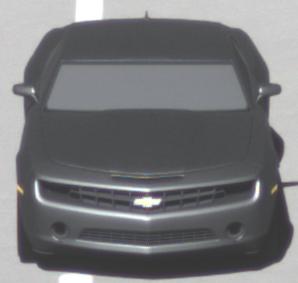
Make: Chevrolet
Model: Camaro Cabriolet 6.2 V8
Detailed model: Camaro (V) Coupé
Model produced from: 2011/09
Model produced until: 2014/02
Doors: 2
Color: gray
Road condition: dry road
Daytime: morning or afternoon
Contrast: high contrast